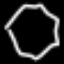
Label: octagon